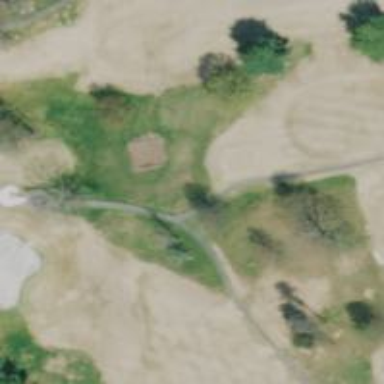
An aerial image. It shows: View of golf hole.